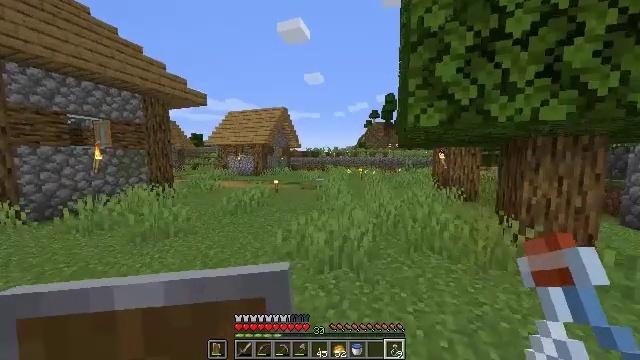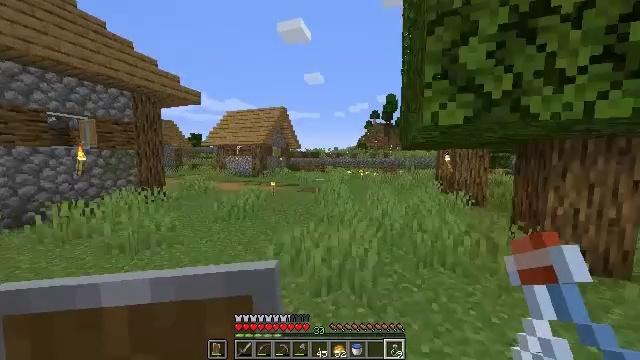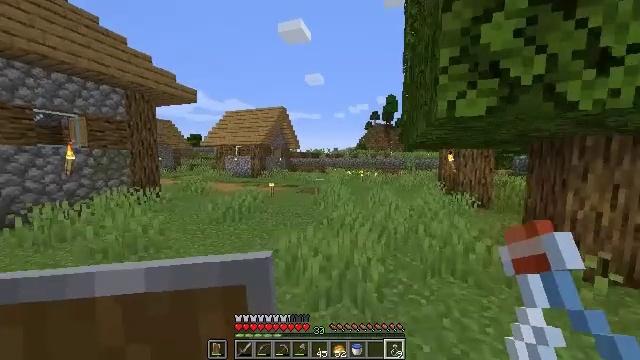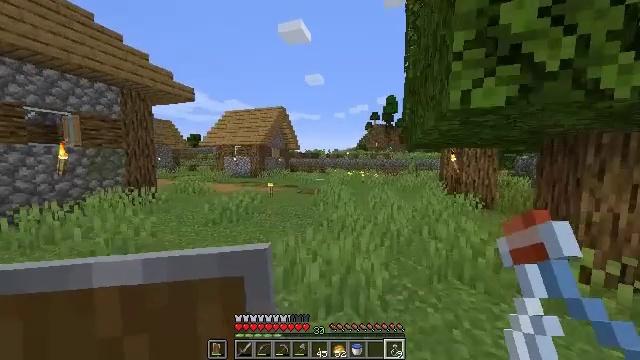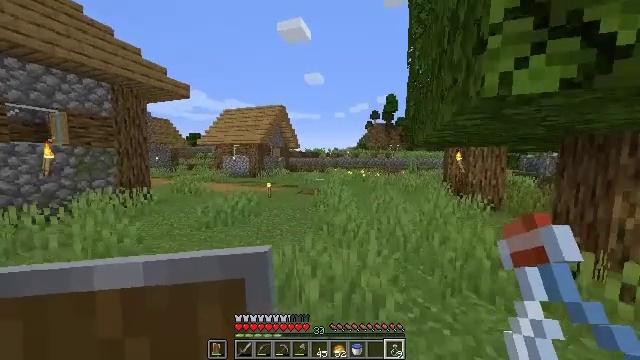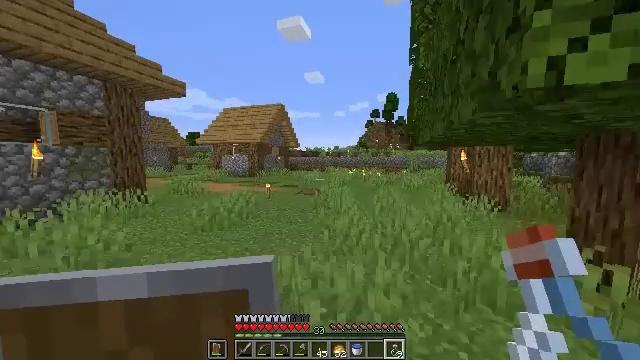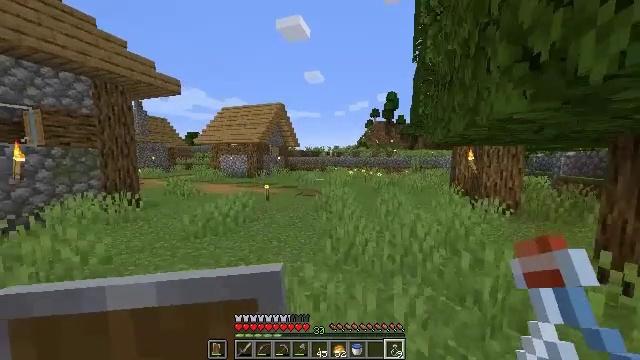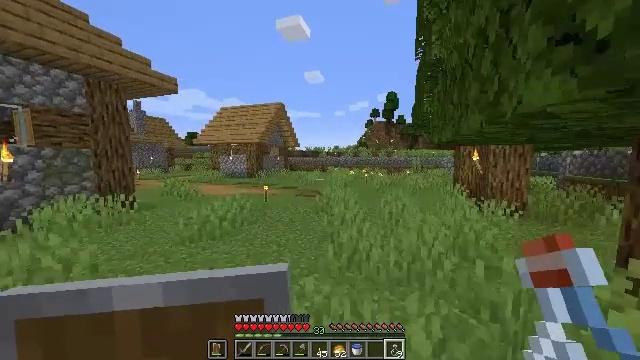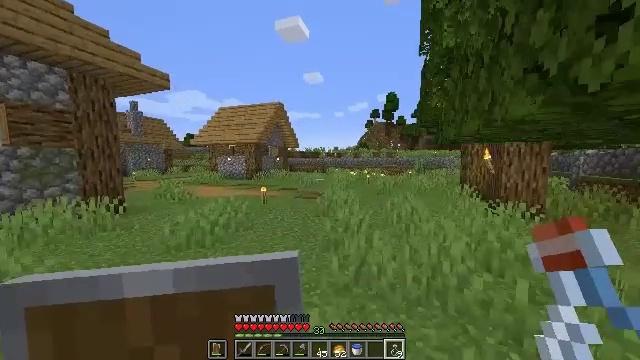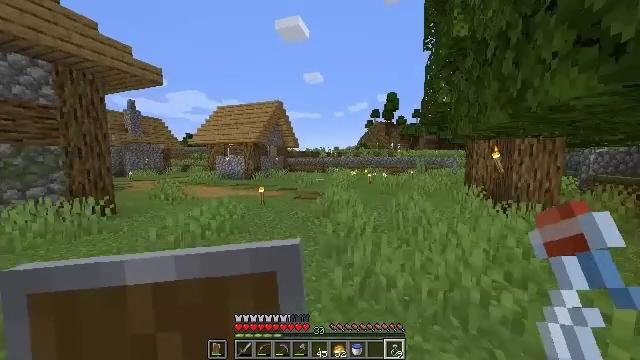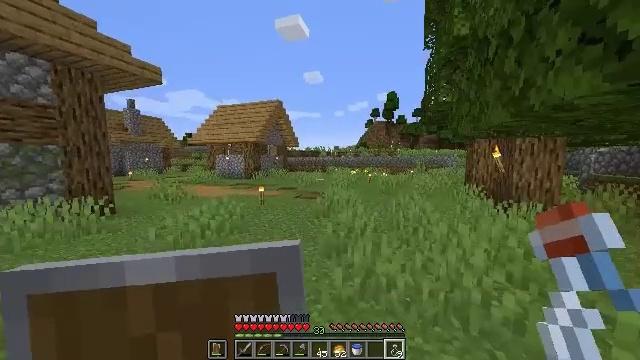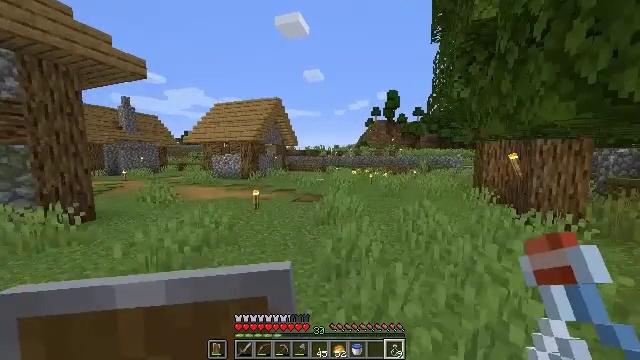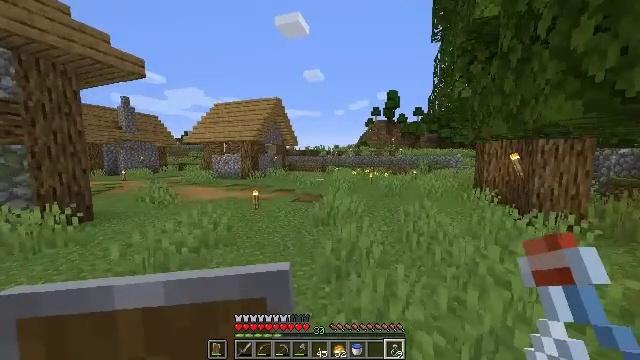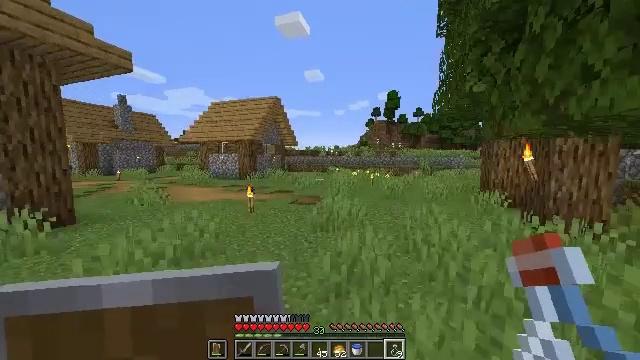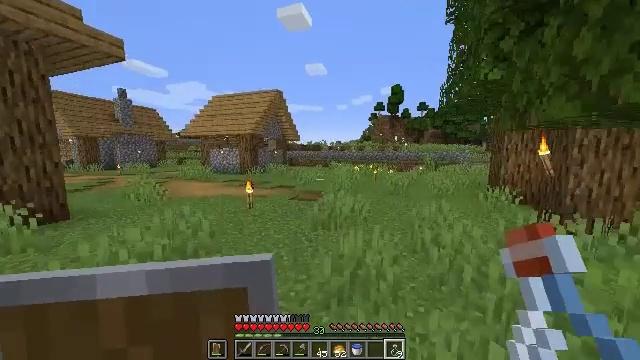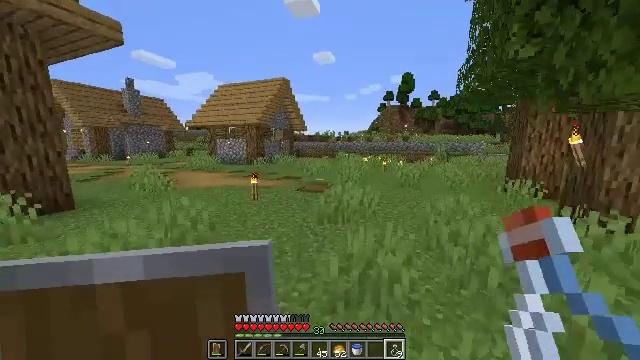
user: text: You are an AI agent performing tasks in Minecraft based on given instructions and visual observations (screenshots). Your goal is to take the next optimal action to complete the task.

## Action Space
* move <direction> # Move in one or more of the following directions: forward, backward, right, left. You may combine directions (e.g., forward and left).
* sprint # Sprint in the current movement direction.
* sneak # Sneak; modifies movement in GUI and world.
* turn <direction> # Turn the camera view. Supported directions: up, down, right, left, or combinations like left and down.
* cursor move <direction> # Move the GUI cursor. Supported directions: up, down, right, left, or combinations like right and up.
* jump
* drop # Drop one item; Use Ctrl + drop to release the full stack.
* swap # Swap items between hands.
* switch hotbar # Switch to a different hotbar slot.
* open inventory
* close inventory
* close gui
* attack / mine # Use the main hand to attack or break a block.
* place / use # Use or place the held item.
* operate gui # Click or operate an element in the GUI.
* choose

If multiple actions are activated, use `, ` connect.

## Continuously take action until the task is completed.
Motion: motion action
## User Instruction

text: Collect a dandelion flower.
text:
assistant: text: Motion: move forward
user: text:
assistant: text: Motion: move forward
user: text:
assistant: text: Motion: move forward
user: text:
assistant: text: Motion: move forward
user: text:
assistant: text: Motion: move forward
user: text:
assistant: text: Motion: move forward
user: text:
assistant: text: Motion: move forward
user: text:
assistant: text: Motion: move forward
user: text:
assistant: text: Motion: move forward
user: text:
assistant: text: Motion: move forward
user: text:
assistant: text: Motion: move forward
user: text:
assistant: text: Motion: move forward
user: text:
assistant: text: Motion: move forward
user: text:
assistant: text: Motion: move forward, turn down
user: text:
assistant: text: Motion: move forward, turn left and down
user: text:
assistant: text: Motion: move forward
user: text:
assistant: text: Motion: move forward
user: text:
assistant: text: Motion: move forward
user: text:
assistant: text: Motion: move forward
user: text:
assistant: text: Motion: move forward, turn right
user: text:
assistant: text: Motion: move forward, turn right and up
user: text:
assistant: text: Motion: move forward
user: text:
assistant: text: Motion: move forward
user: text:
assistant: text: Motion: move forward
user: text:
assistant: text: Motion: move forward
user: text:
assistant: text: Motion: move forward
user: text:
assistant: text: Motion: move forward
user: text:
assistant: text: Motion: move forward
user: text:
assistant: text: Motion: move forward
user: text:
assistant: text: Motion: move forward